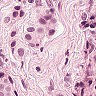
Metastatic tissue present: yes